Question: To build my skills, I am working on a little application in VB.Net for my kids that will help them with spelling words. All else aside, here's the form thus far:

When a user clicks the Next button, the 3 images in my 'ImageList' collection gets pushed to a 'PictureBox' control in that will appear in the upper portion of the form - I have it hidden during runtime. However, I'm only getting one single image to appear in the PictureBox, instead of all of them each time the user clicks Next. Here's the code I have wired the Next Button's click event:
'''
Private Sub btnNext_Click(sender As Object, e As EventArgs) Handles btnNext.Click
'Get images and place them in the Imagebox on each click.
Dim count As Integer
count += 1
If count < ImageList1.Images.Count - 1 Then
count = 0
End If
PictureBox1.Image = ImageList1.Images(count)
End Sub
'''
I cannot for the life of me get the other images to appear when clicking through. Can anyone provide me with a solution and tell me where I'm going wrong? Eventually, I want to add audio files I have pre-recorded that plays when the user clicks Next while showing the image:
"Spell the word 'Bicycle'!"
And the PictureBox contains a bicycle image, and so on. I really appreciate the assistance on how I can accomplish this. Thanks.
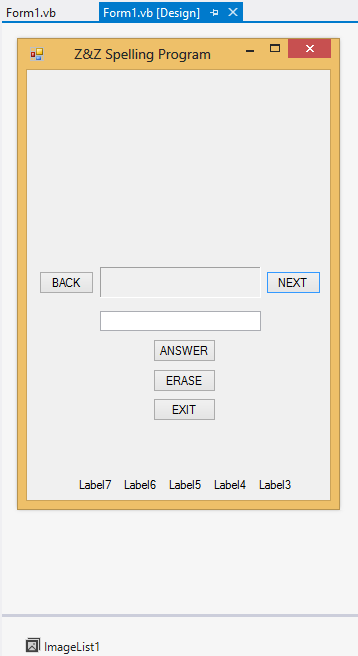
Answer: With 'Dim count As Integer' every time you click the button 'count' is zero cause it is a local variable. Declaring it 'Static' the value is stored even after the button is clicked. It is like declaring it outside like 'Private count As Integer' but only visible inside the button click sub.
'''
Private Sub btnNext_Click(sender As Object, e As EventArgs) Handles btnNext.Click
'Get images and place them in the Imagebox on each click.
Static count As Integer = 0
If count > ImageList1.Images.Count - 1 Then
count = 0
End If
PictureBox1.Image = ImageList1.Images(count)
count += 1
End Sub
'''
Valter